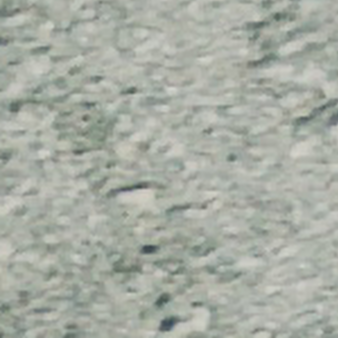
Label: other